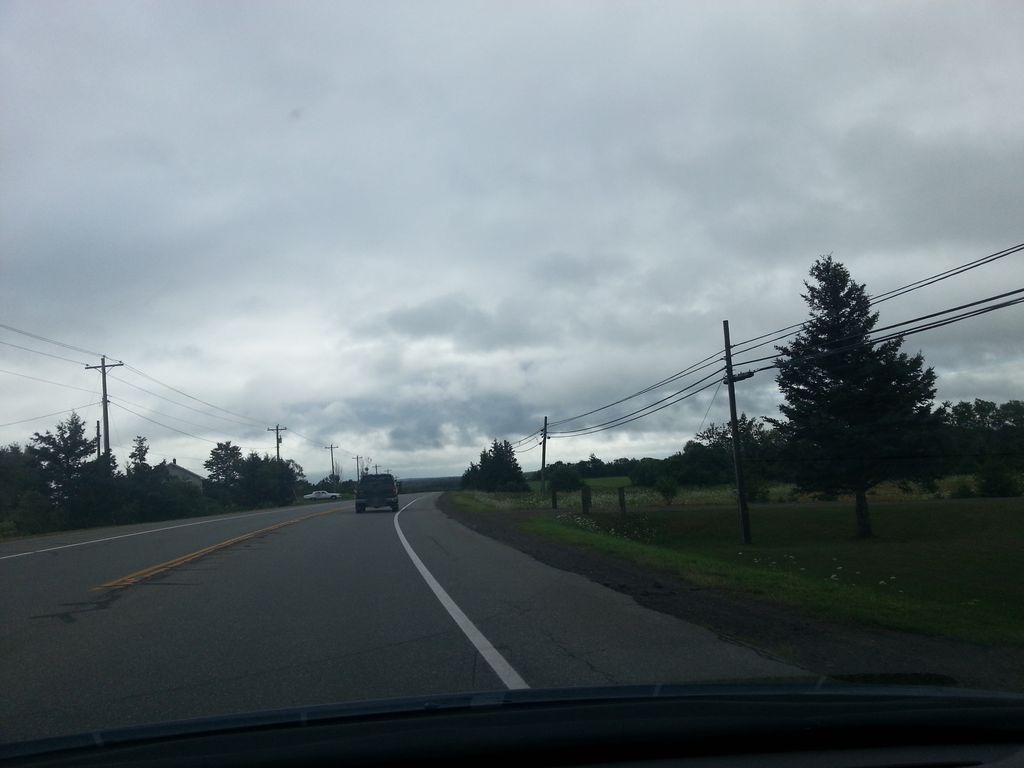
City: charlottetown